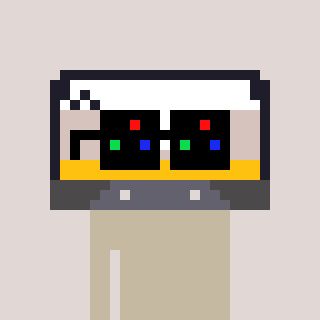
a pixel art character with square black sunglasses, a cassette tape-shaped head and a bege-colored body on a warm background